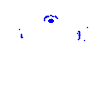
Particle: pion